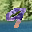
Label: 9